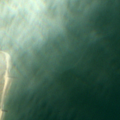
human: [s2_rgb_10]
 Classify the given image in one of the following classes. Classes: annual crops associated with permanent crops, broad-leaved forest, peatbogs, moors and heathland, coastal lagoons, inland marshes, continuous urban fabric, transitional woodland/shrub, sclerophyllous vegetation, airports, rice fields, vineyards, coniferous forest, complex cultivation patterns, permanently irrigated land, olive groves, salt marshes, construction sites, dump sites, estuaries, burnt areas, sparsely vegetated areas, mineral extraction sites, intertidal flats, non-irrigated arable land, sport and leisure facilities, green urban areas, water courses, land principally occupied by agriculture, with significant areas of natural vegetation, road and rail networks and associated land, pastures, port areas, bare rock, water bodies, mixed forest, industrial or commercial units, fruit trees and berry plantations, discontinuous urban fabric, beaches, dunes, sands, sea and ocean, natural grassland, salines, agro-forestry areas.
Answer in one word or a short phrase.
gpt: sport and leisure facilities, sea and ocean